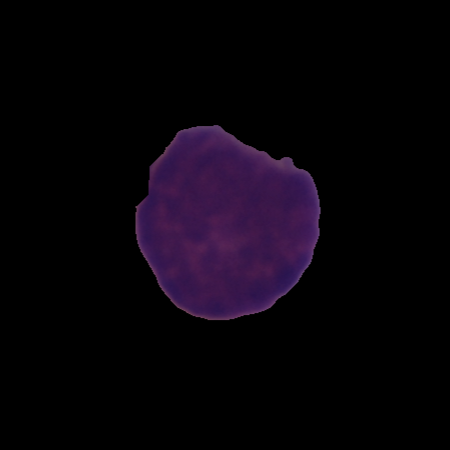
Label: cancer